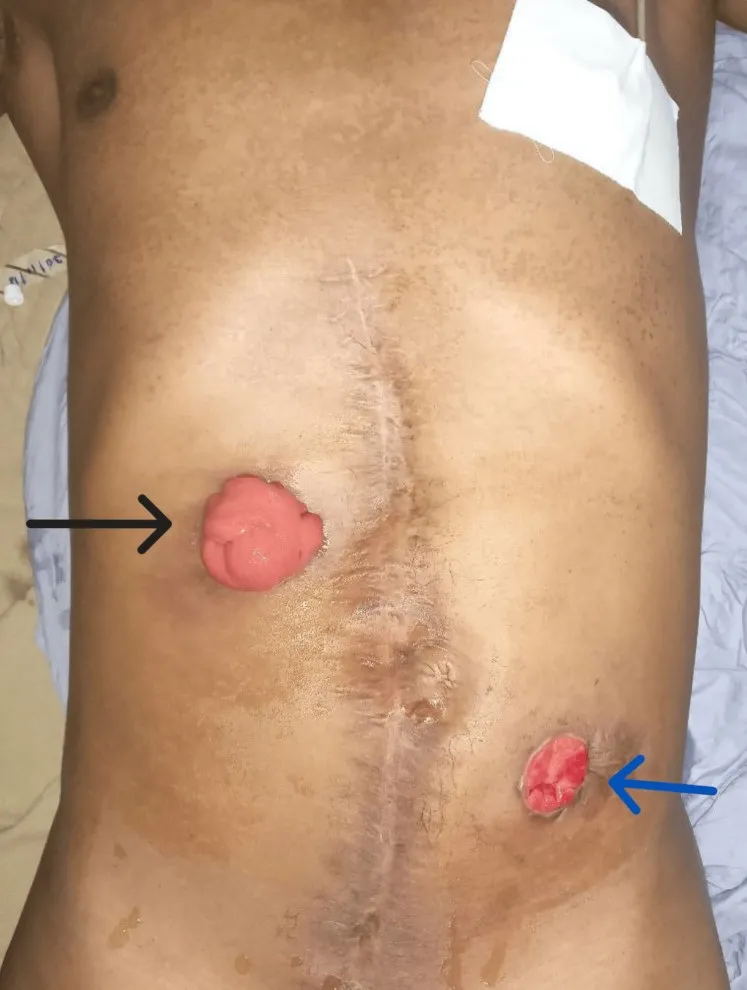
Intraoperative picture before colostomy reversal depicting colostomy (black arrow) and mucous fistula (blue arrow).
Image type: medical_photograph (skin_photograph)